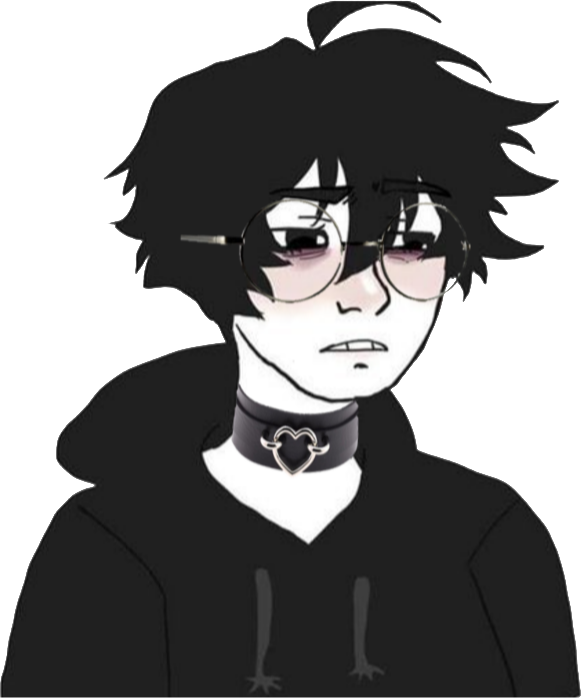
Label: 5_Twinkjak